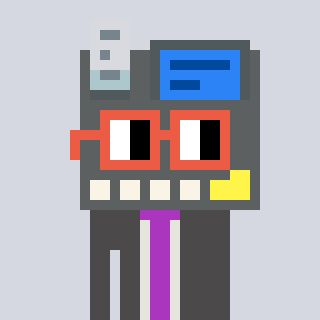
a pixel art character with square orange glasses, a cash register-shaped head and a grayscale-colored body on a cool background